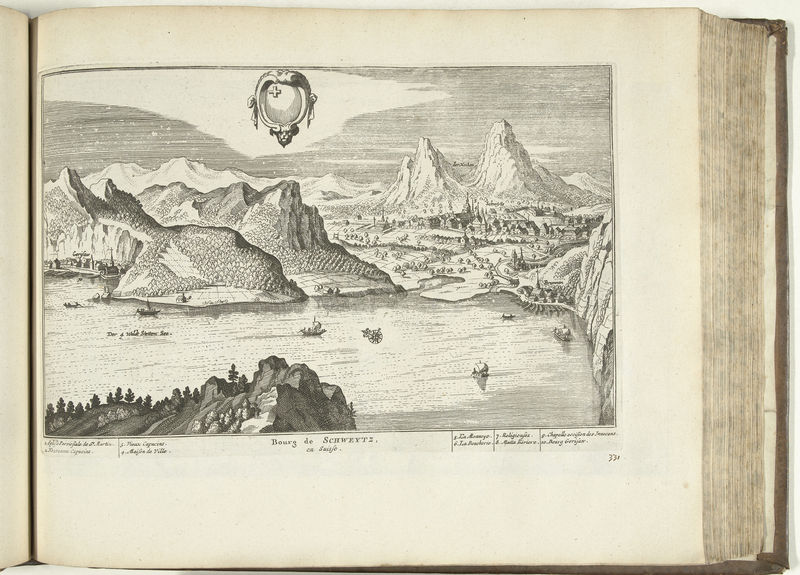
Titel: Gezicht op Schwyz
Standort: Amsterdam
Institution: Rijksmuseum
Schlagwörter: lac, arbre, ciel, eau, ville, montagne, neige, eauy